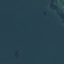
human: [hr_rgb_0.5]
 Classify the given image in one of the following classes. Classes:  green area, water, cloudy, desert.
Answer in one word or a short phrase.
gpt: water